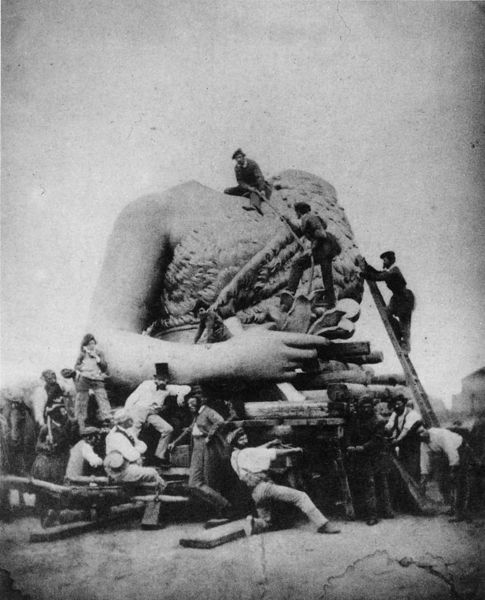
Titel: Transport der Kolossalstatue der Bavaria nach München
Künstler: Alois Locherer
Schlagwörter: hand, himmel, mann, umhang, weiß, sitzen, brust, finger, frau, holz, hut, marmor, männer, schwarz, tuch, zylinder, hemd, arm, halten, stehen, stein, boden, figur, skulptur, statue, fell, hosen, arbeiten, transport, latten, arbeiter, wagen, leiter, büste, bretter, plastik, steinmetz, oberkörper, chapeau, foto, fotografie, photographie, gerüst, seil, torso, groß, schwarz weiss, photo, bustier, klettern, liberty, bauen, monument, bildhauer, bauarbeiten, teil, zylinderhut, bavaria, bauarbeiter, holzgerüst, koloss, freiheitsstatue, 1850